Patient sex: M
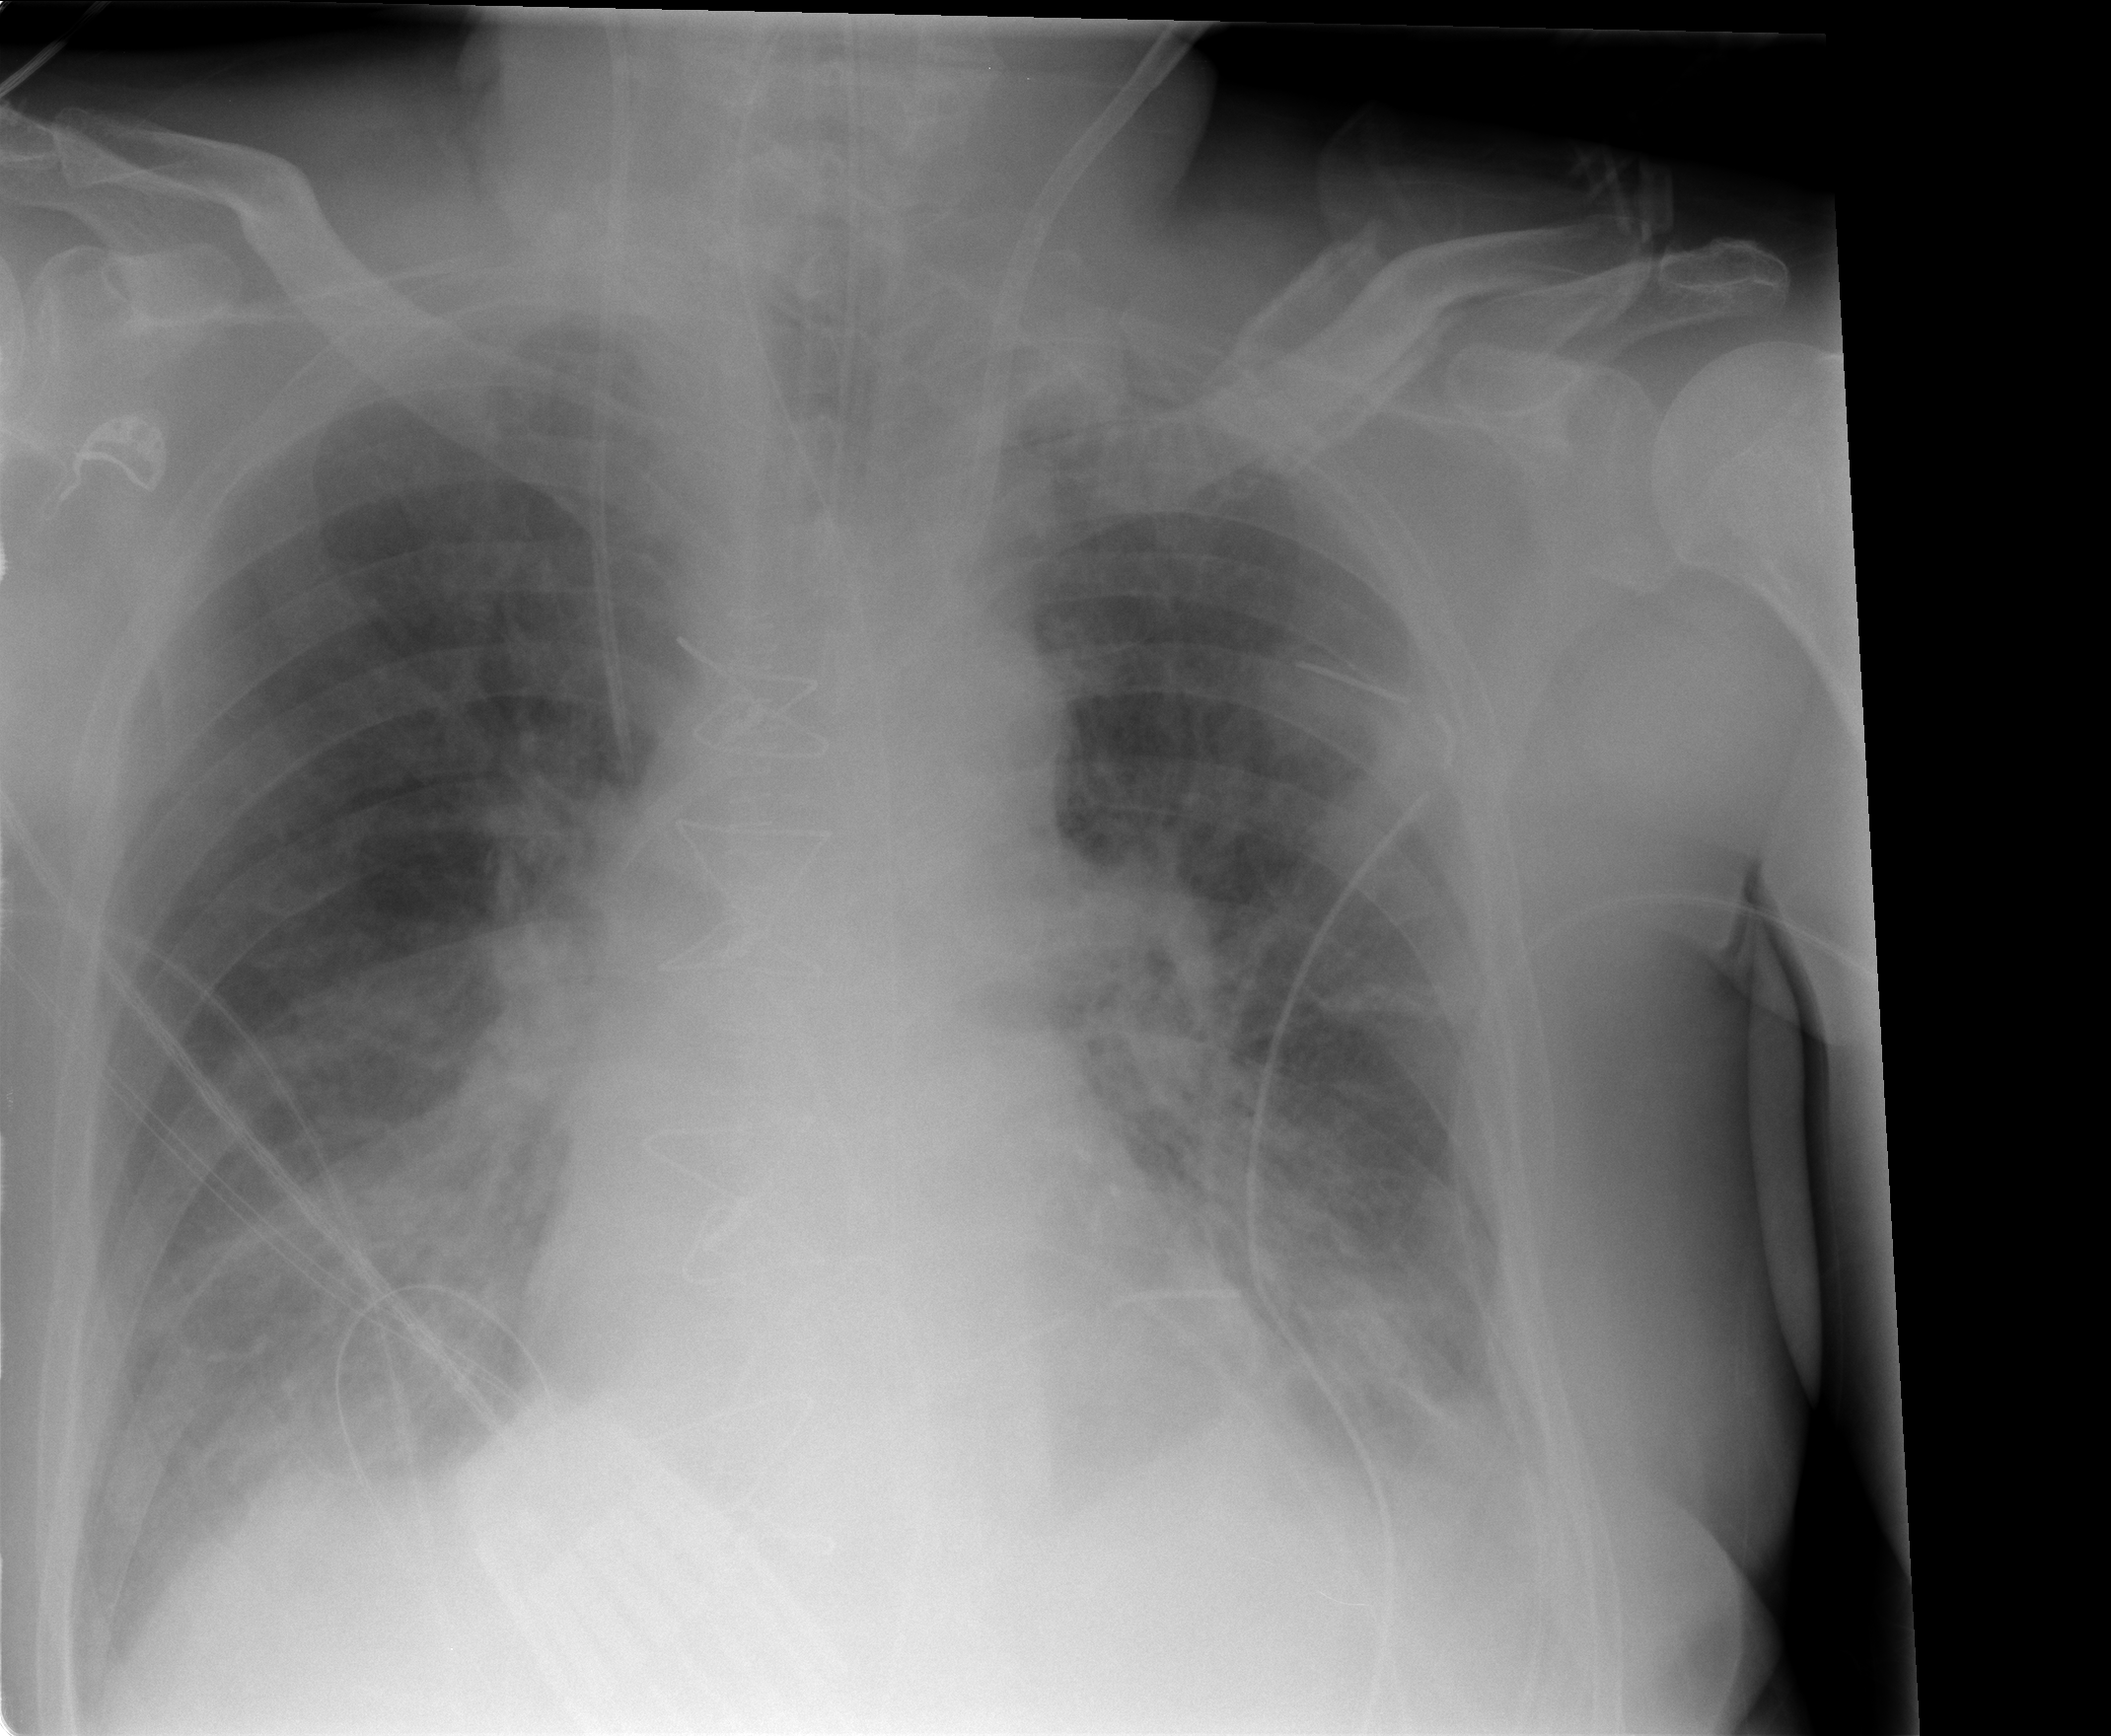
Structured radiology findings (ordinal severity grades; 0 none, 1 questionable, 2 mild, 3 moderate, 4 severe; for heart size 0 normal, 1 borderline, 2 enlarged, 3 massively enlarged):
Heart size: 0
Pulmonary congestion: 2
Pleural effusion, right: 2
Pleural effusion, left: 2
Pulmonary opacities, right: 2
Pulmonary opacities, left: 2
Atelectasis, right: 2
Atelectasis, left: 2